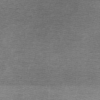
Label: dusty